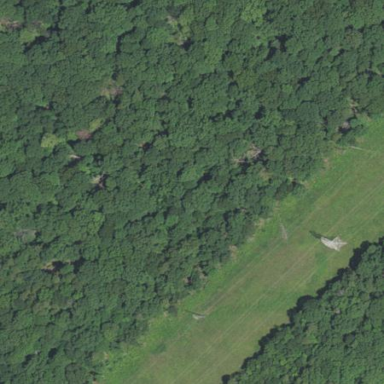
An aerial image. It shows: Mixed woodland area with variety of leaf types and cycles.